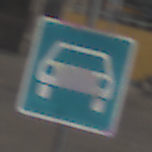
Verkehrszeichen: Kraftfahrstrasse
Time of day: MorningAfternoon
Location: Outdoor (Urban)
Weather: Clear
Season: NotSpecified
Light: Natural